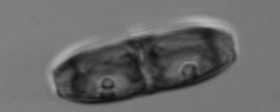
Label: pennate_morphotype1